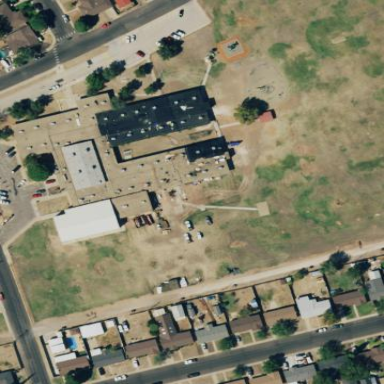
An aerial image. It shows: School.